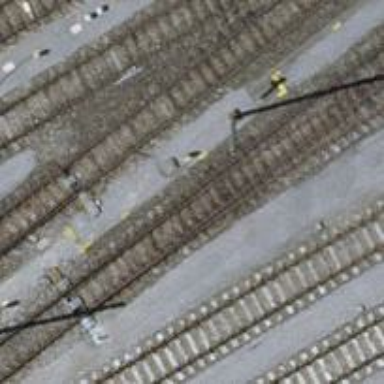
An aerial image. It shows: Railway switch.